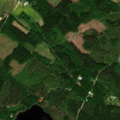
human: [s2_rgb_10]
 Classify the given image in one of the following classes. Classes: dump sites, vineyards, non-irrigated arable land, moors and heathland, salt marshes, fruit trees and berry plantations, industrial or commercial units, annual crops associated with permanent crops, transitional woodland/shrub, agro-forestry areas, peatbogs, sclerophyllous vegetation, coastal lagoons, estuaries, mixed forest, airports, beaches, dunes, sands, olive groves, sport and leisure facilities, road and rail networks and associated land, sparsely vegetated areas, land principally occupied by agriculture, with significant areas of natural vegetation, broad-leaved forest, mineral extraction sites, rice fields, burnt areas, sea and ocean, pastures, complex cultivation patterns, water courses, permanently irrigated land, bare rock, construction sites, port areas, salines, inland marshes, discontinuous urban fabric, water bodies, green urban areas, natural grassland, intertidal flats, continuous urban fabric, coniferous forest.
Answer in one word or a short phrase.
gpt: mixed forest, water bodies